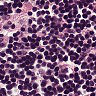
Metastatic tissue present: no